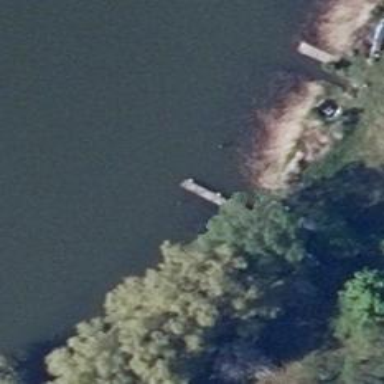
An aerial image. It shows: Man-made pier.